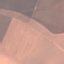
Land use / land cover: AnnualCrop